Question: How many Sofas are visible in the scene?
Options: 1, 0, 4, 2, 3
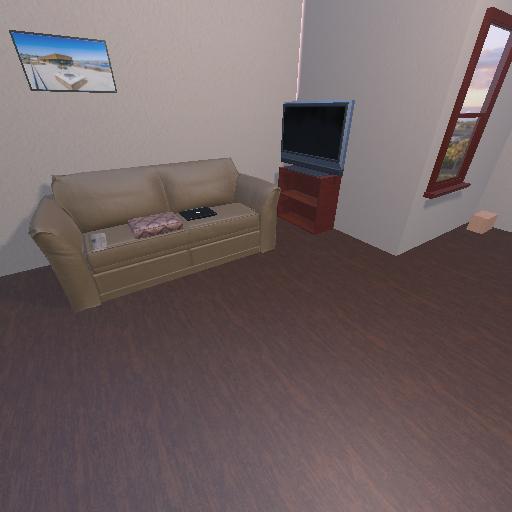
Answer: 1